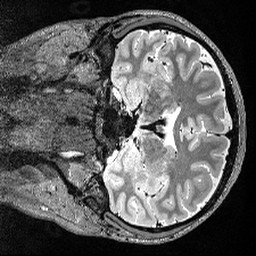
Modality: T2w
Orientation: coronal
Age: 25
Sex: male